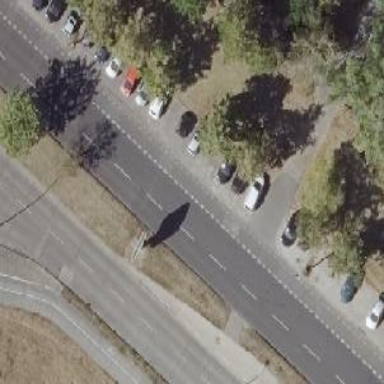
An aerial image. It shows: Street side parking area.